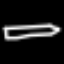
Label: pencil